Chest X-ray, PA view. Patient: 24 years old, sex M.
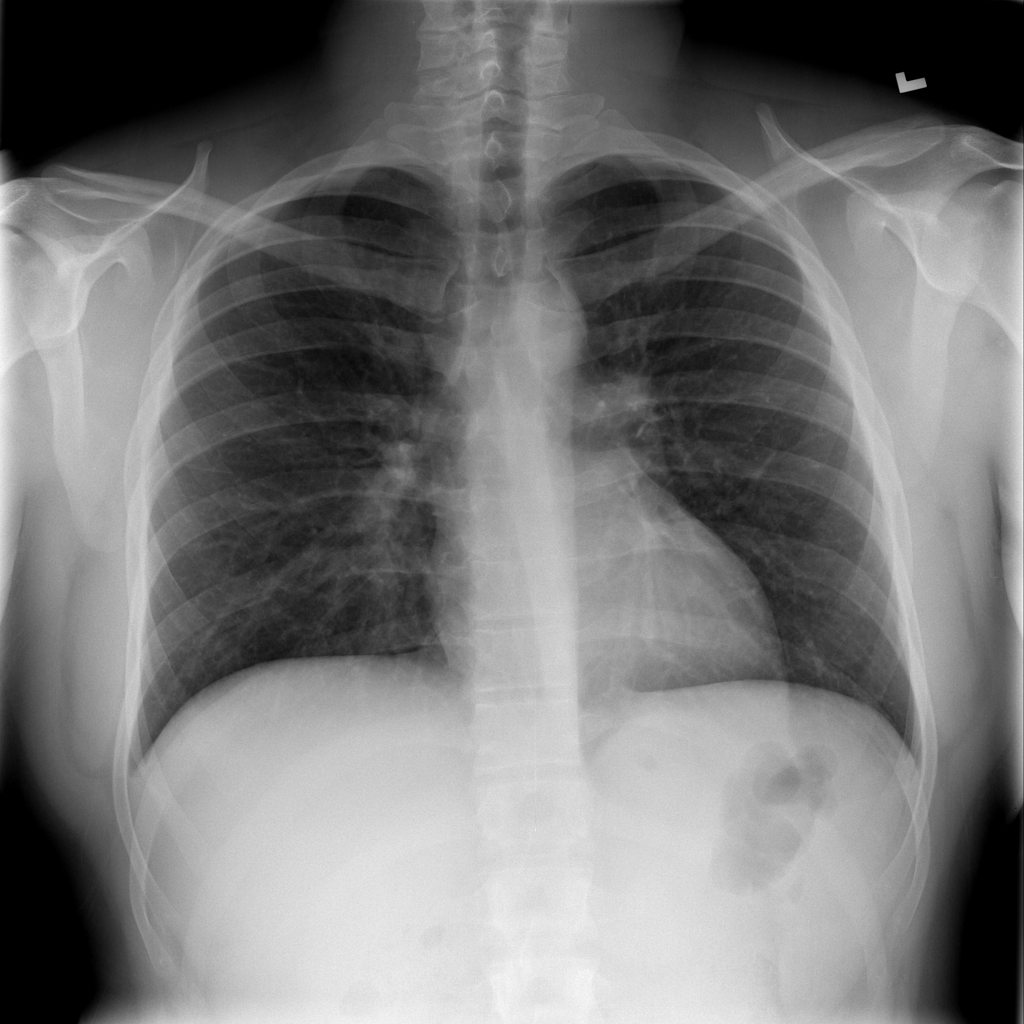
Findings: No Finding